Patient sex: M
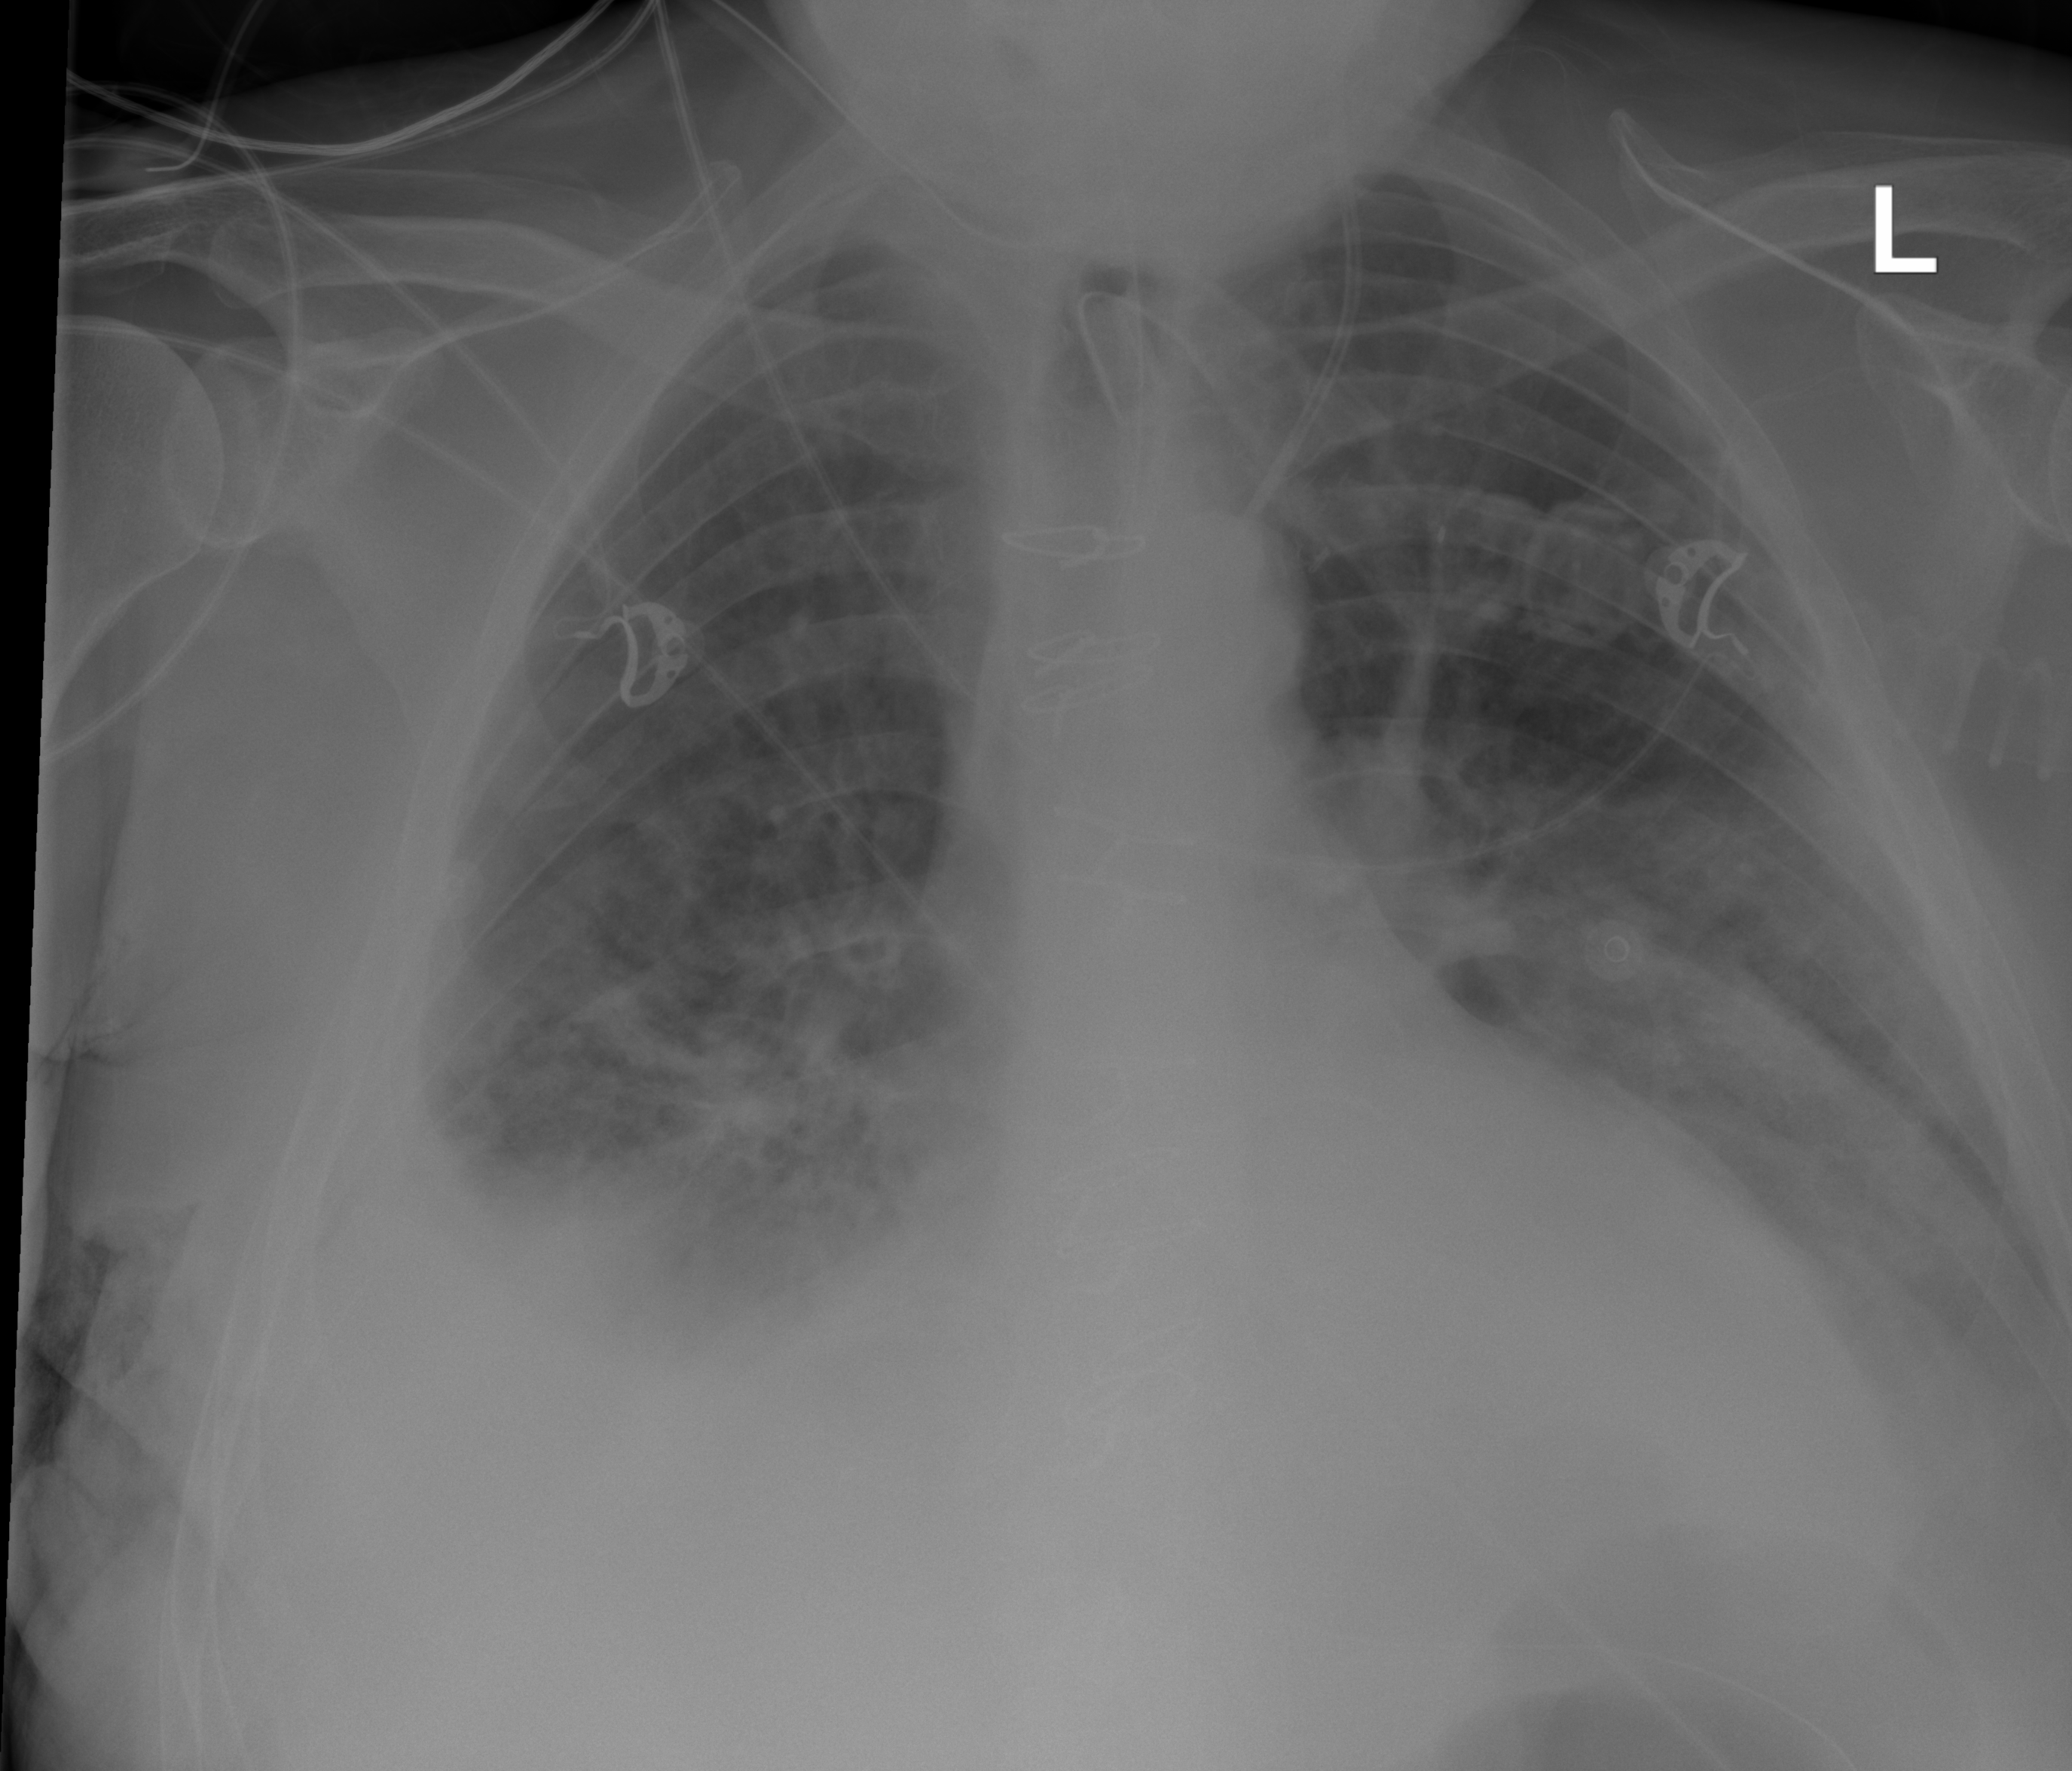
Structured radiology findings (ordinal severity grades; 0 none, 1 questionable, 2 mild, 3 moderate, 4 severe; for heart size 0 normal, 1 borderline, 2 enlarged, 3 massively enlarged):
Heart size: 1
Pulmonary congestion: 0
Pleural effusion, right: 2
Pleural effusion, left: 2
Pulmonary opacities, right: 3
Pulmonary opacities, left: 2
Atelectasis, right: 2
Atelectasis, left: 2